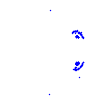
Particle: electron